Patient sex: M
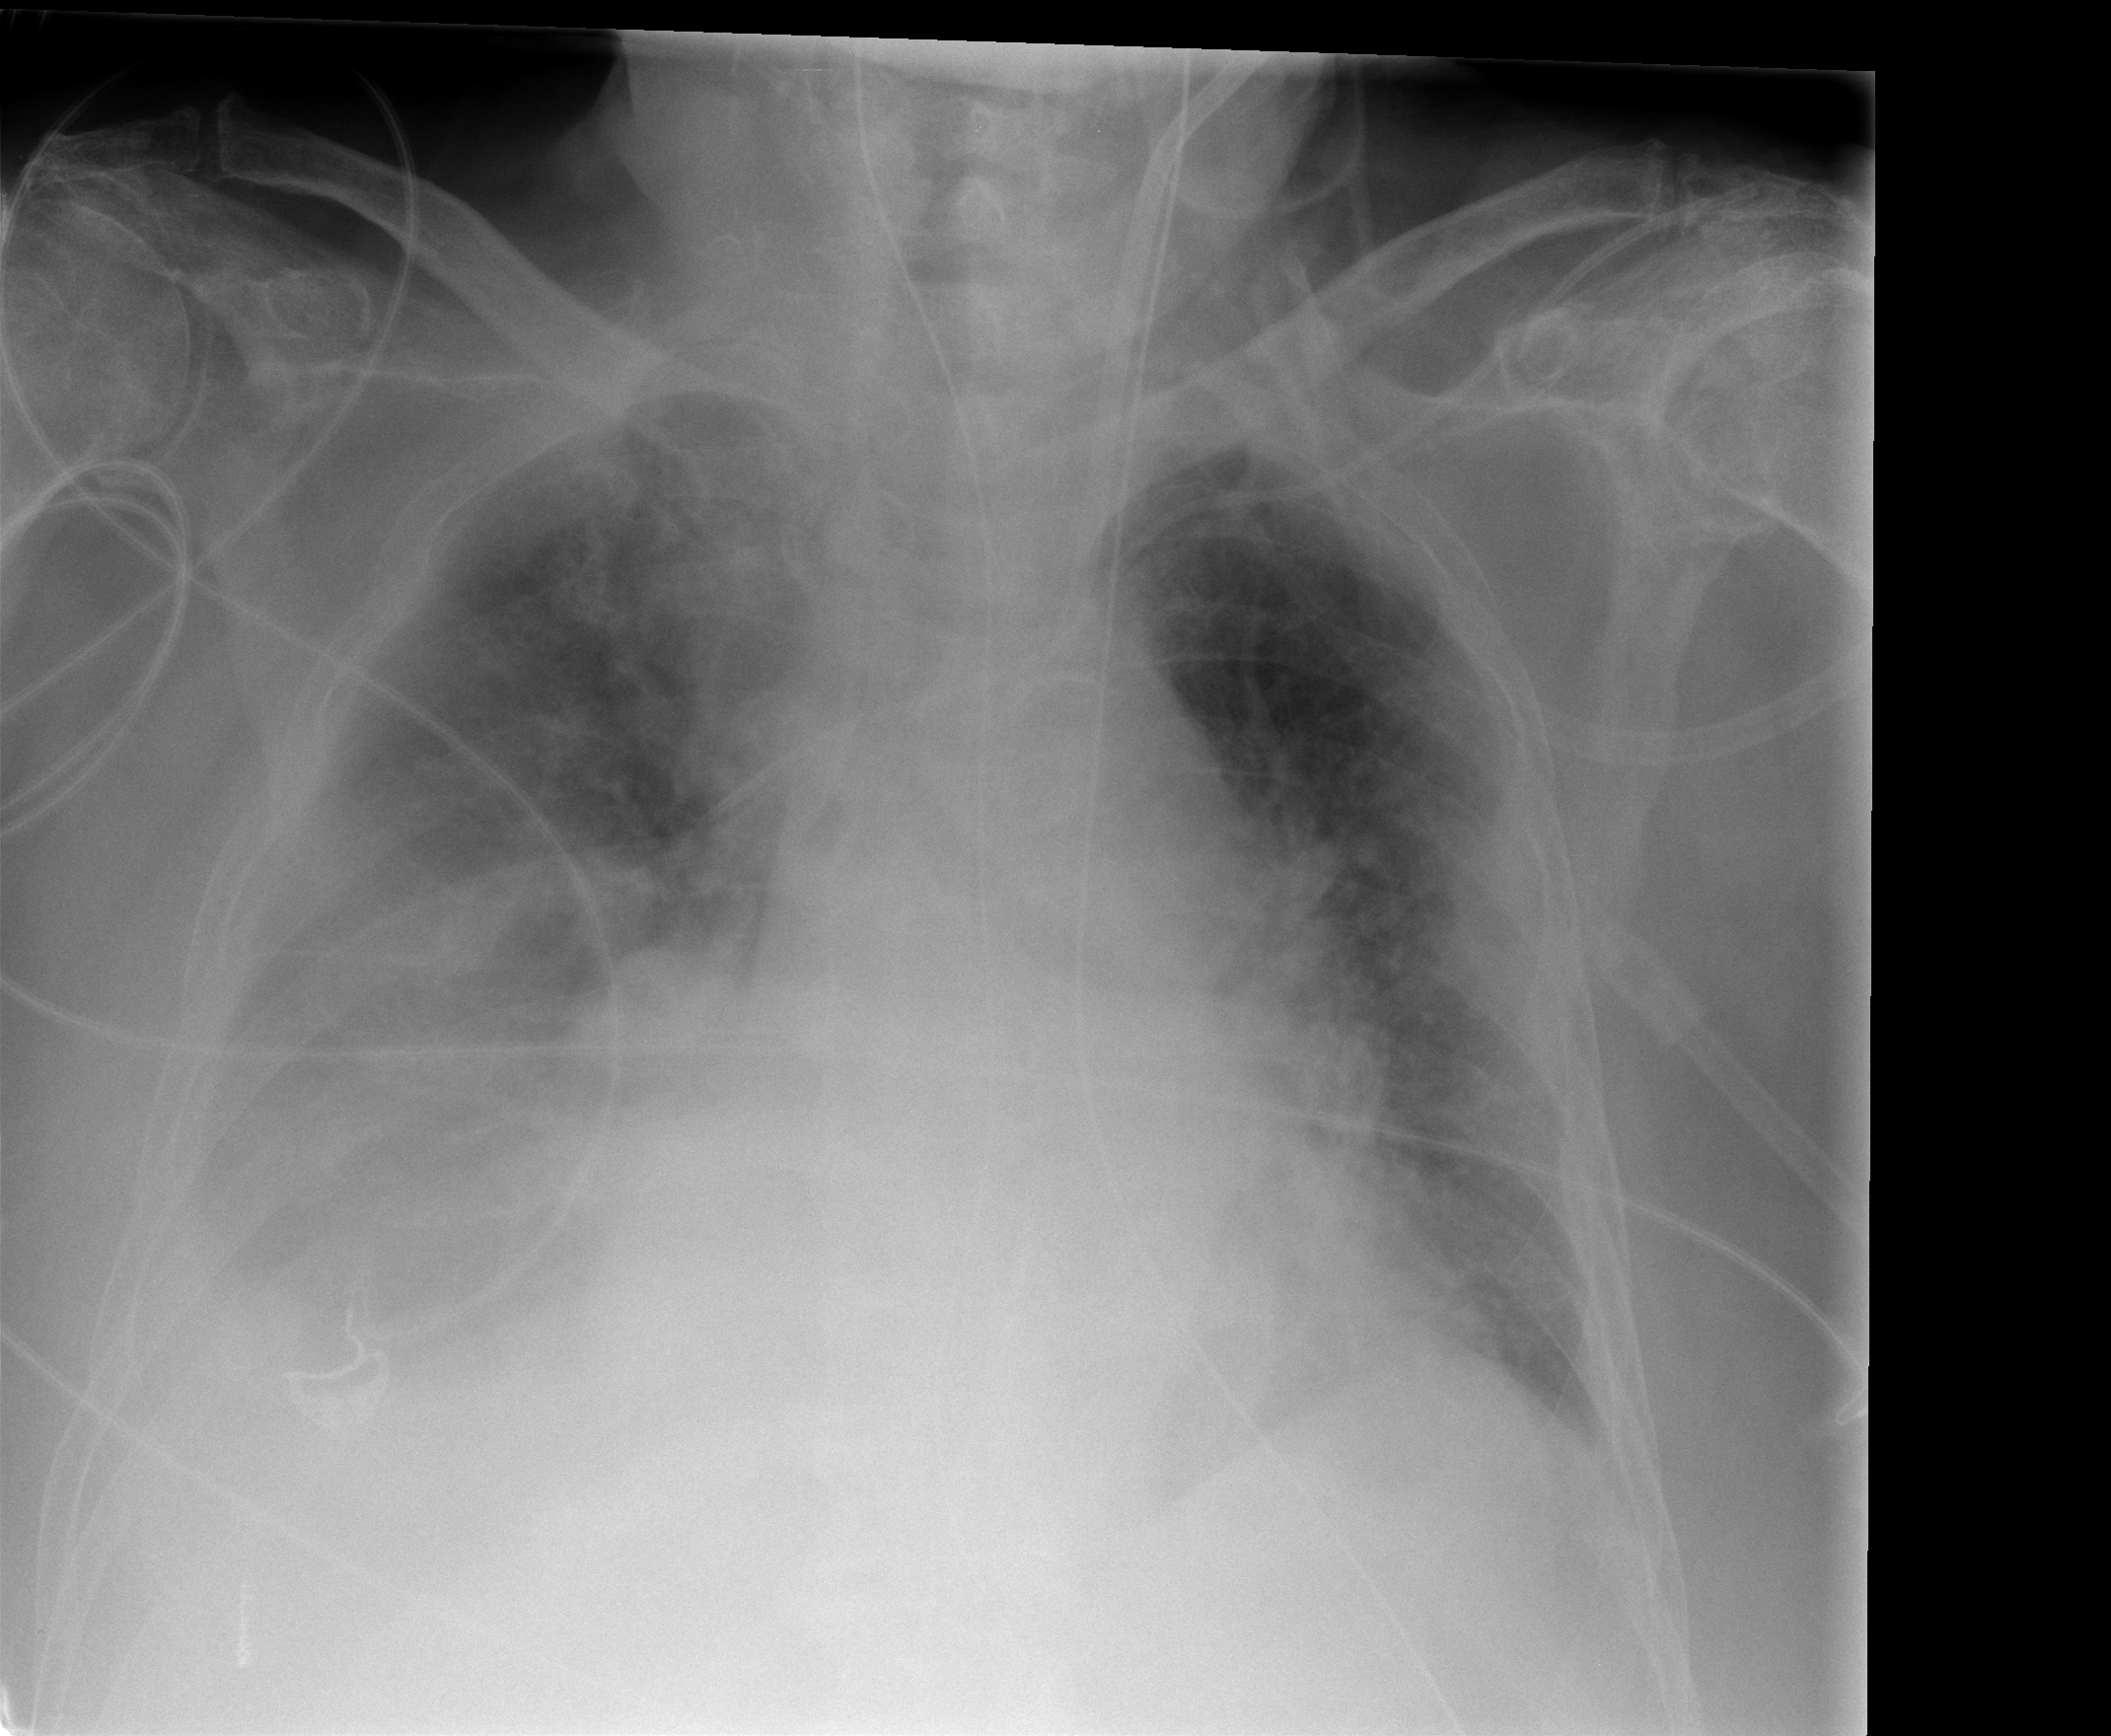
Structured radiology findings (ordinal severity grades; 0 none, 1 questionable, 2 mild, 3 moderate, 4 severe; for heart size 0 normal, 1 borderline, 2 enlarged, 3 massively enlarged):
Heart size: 2
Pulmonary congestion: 2
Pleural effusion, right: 3
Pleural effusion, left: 0
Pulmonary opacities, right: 2
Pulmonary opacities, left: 1
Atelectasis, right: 3
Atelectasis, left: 0